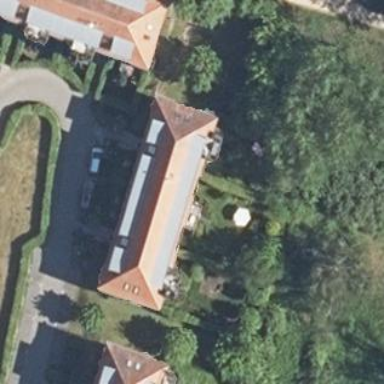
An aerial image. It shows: Gabled red-roofed apartment building.